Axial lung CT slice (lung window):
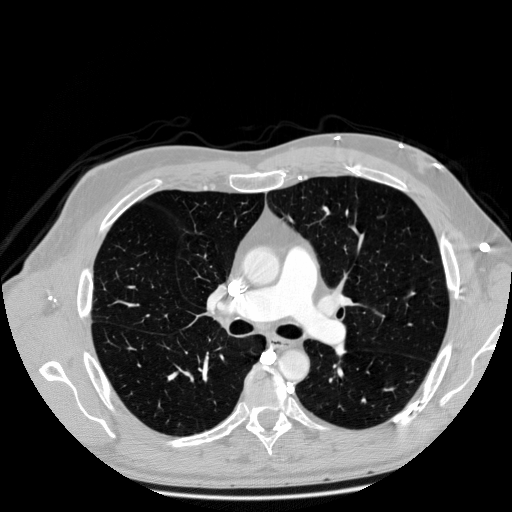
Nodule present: no